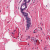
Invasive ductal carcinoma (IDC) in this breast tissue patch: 0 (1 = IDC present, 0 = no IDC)